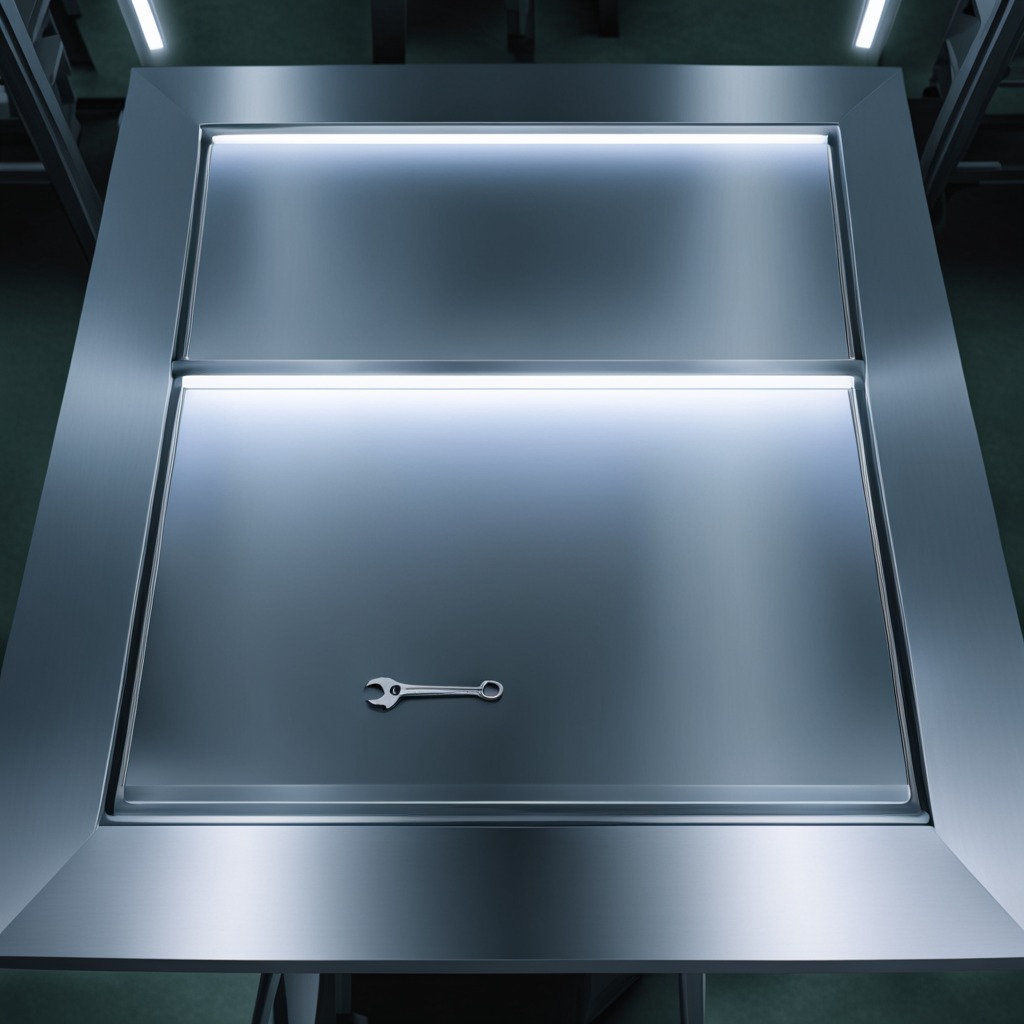
An wrench is lying on the metal table.